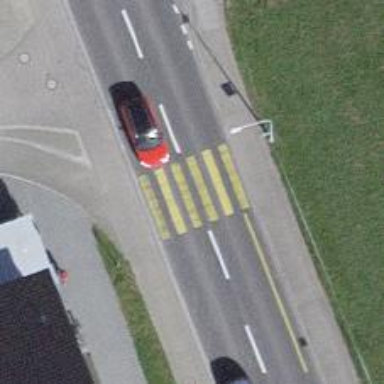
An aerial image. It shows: Uncontrolled zebra crossing on the road.